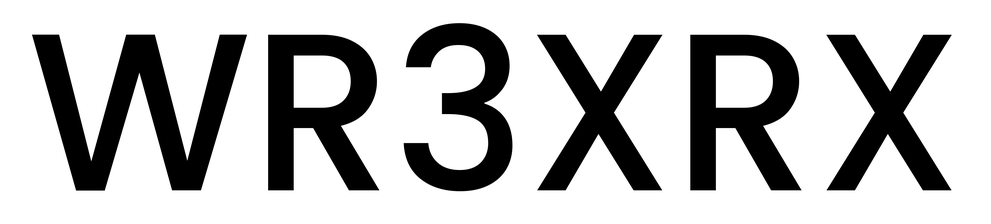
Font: Poppins-Medium